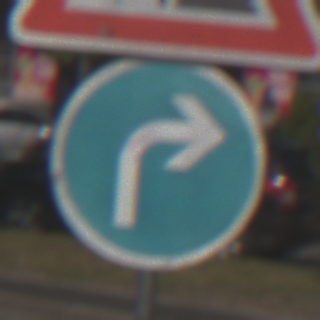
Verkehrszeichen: VorgeschriebeneFahrtrichtungRechts
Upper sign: Arbeitsstelle
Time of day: Midday
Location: Outdoor (Urban)
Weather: Clear
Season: NotSpecified
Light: Natural